Field crop: maize
Growth stage: 2
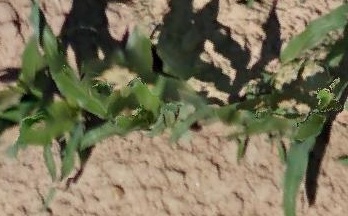
Species: maize